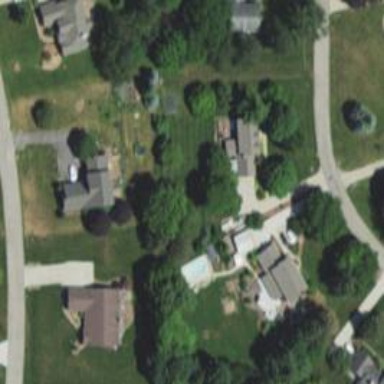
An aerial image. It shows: Neighborhood.